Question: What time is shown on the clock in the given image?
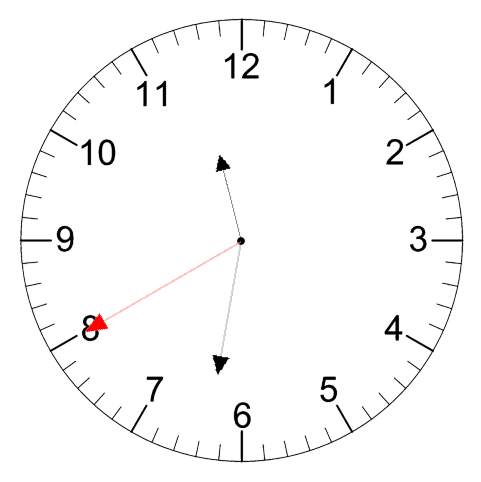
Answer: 11:31:40